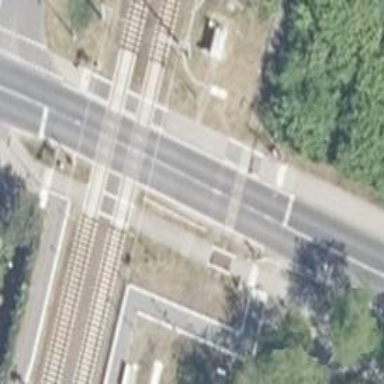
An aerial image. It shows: Railway level crossing.